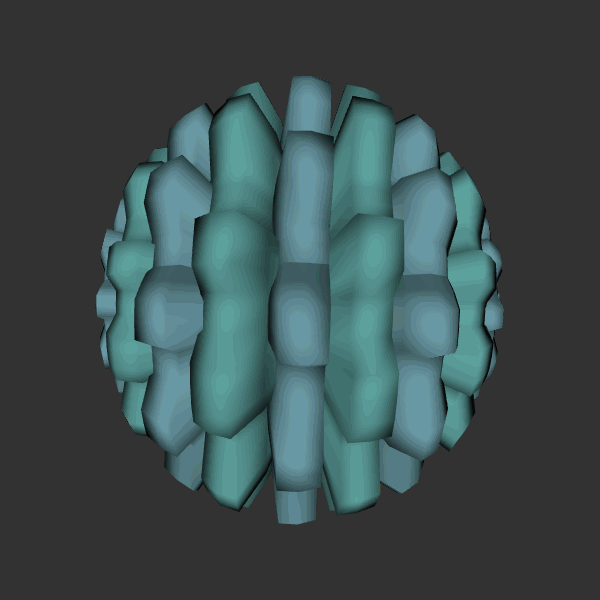
Background: dark